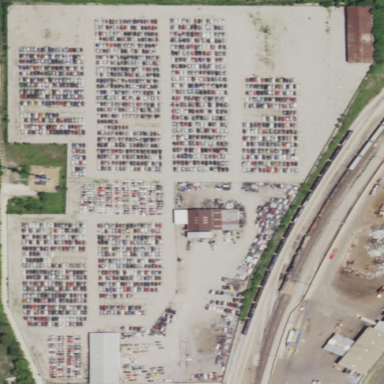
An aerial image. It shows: Scrap yard in industrial area with parking surface.